Field crop: tomato
Growth stage: 2
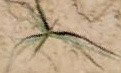
Species: cyperus